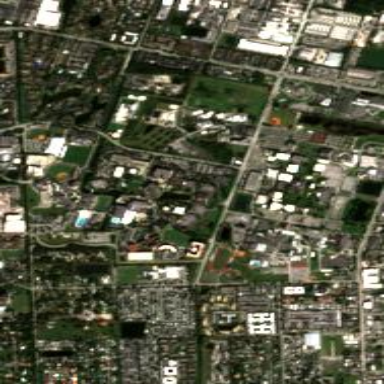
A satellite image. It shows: University.